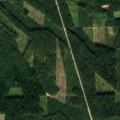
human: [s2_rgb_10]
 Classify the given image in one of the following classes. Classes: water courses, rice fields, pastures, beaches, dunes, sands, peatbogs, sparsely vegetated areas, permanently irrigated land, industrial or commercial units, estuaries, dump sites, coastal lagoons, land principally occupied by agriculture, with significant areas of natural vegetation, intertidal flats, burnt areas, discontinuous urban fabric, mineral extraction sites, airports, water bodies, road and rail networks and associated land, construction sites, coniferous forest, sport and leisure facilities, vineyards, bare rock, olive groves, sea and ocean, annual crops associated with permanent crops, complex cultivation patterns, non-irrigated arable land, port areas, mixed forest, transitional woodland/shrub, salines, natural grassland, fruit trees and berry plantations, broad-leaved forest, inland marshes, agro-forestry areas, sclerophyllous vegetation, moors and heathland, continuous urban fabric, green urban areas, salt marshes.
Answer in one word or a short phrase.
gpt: land principally occupied by agriculture, with significant areas of natural vegetation, coniferous forest, mixed forest, transitional woodland/shrub